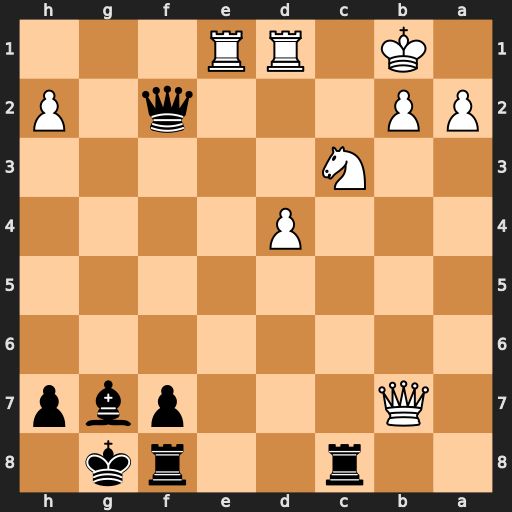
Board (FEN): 2r2rk1/1Q3pbp/8/8/3P4/2N5/PP3q1P/1K1RR3
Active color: b
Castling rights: -
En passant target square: -
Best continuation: Rb8 Re2 Qxe2 Nxe2 Rxb7